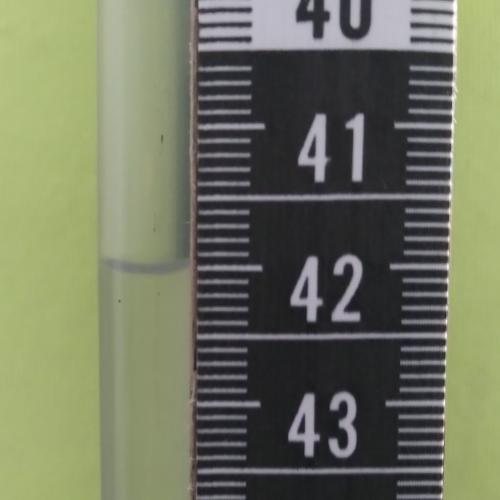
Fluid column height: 42.0 cm